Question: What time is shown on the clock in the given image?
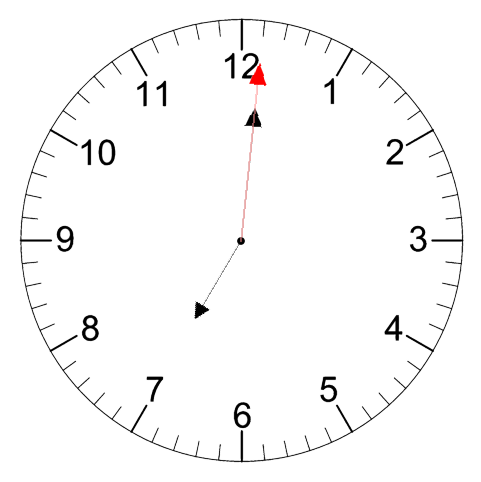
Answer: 07:01:01